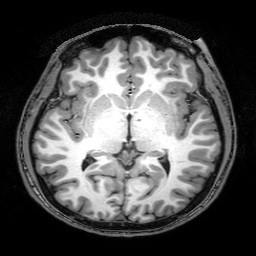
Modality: T1w
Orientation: axial
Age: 18
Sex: male
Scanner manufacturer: philips
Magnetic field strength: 3 T
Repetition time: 8.085 s
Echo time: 3.697 s